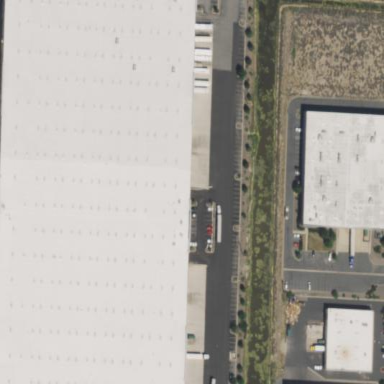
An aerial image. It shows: Warehouse.